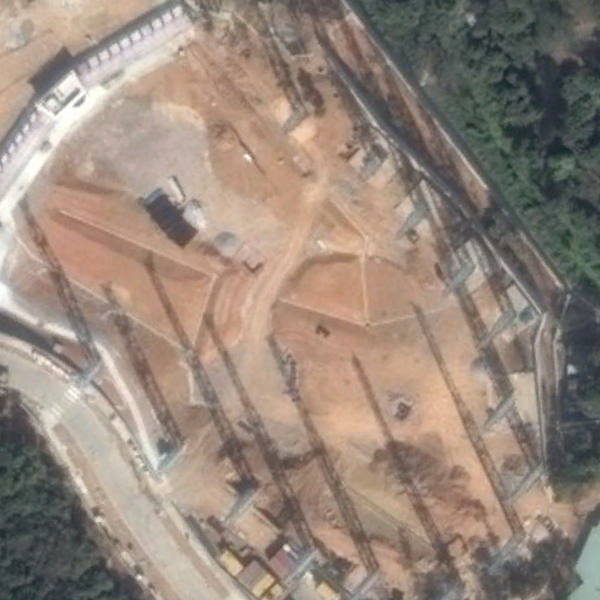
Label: BareLand